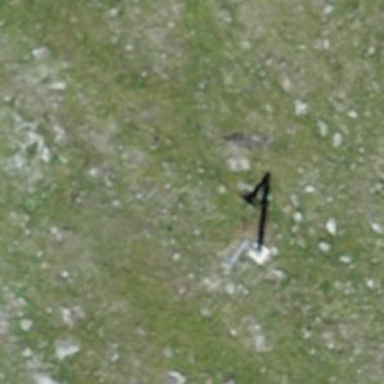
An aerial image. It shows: Pylon used for aerialway.